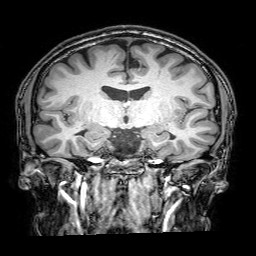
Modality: T1w
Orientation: sagittal
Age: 24
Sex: male